Question: I'm working on a program that can play songs off an iPod. I want to be able to put functional Back, Play/Pause and Next buttons on its Aero Peek thumbnail like this:

For those who can't see it: <URL>
How would I do this in VB6?
Can I also create a jump list for my app? For this app, I only need taskbar jump lists. For others, I'll need taskbar and start menu jump lists so posting code to achieve both would be appreciated.
I have uploaded a sample of how to use the ITaskBarList3 interface to add buttons to the window preview (and handle their click events), add an icon overlay, clip the window preview and add a progress bar to the program's taskbutton. Download it <URL>.
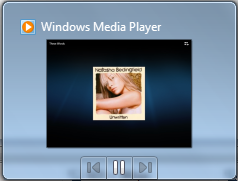
Answer: Look at the <URL> feature of Windows Explorer. This does use a COM interface so I don't know how practical it is to use for VB but I beliver the IDLs are available if you look.
You can also find a <URL> on MSDN.
The Jumplist information is also covered on the same pages.